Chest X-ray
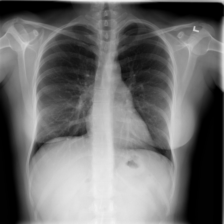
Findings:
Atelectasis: negative
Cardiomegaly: negative
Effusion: negative
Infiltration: negative
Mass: negative
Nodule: negative
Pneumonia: negative
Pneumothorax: negative
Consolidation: negative
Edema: negative
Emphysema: negative
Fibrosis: negative
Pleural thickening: negative
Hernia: negative